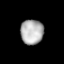
Tissue: lung
Cell type: Epithelial cells
Senescence score: 0.2279
Nuclear area (px): 557
Mean DAPI intensity: 176.104